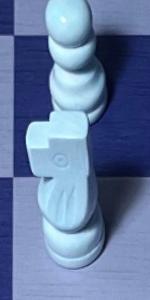
Label: Knight_White